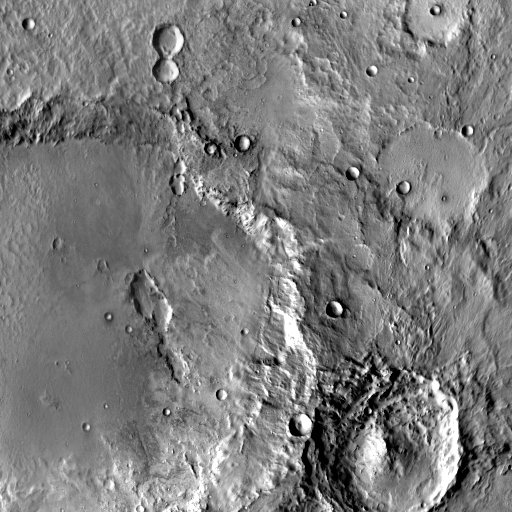
Crater classes present: Background, Other, Layered, Buried, Secondary